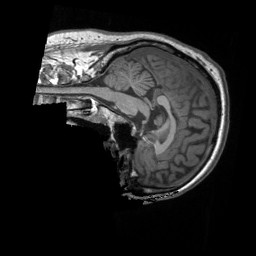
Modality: T1w
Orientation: sagittal
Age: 37
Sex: male
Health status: ill
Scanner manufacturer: siemens
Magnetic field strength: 3 T
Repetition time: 1.9 s
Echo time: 0.00247 s